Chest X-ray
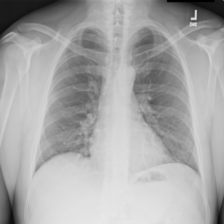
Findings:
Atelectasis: negative
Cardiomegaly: negative
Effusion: negative
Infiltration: negative
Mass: negative
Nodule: negative
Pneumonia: negative
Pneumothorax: negative
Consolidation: negative
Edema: negative
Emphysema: negative
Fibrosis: negative
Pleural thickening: negative
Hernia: negative